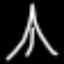
Label: The Eiffel Tower